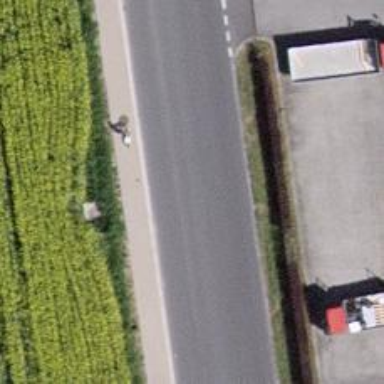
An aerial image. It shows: Chicane for traffic calming.